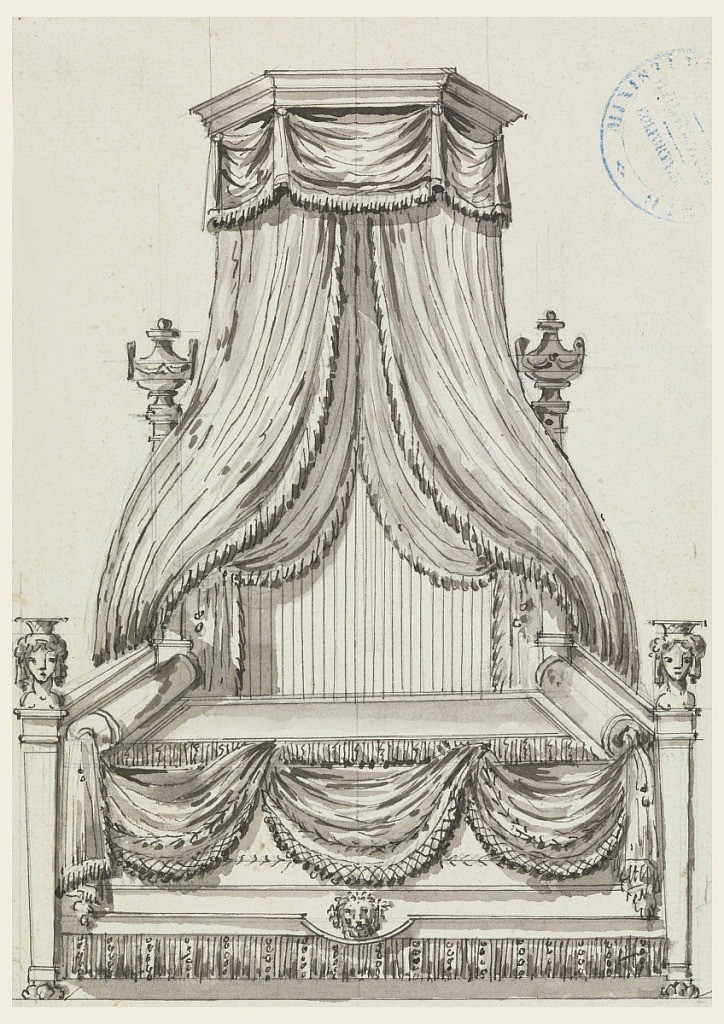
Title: Original Drawing, Cahier VII, plate 3
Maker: Richard de Lalonde, French, active 1780–96
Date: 1770–96
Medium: Pen and black ink, brush and wash on greenish laid paper
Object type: Drawing
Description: View of bed with draped window at wall. Bed decorated with female busts at posts and lion head at center, tassels, and draping. Above, canopy with urns on either side.